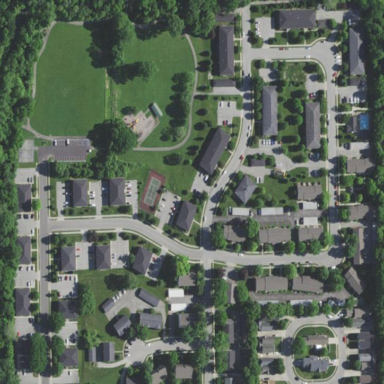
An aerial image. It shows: Residential area with apartments.